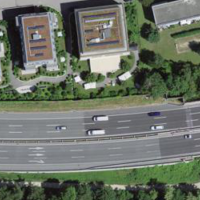
EUNIS habitat code: 57
Species observed at this site:
Equisetum hyemale